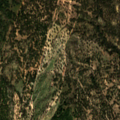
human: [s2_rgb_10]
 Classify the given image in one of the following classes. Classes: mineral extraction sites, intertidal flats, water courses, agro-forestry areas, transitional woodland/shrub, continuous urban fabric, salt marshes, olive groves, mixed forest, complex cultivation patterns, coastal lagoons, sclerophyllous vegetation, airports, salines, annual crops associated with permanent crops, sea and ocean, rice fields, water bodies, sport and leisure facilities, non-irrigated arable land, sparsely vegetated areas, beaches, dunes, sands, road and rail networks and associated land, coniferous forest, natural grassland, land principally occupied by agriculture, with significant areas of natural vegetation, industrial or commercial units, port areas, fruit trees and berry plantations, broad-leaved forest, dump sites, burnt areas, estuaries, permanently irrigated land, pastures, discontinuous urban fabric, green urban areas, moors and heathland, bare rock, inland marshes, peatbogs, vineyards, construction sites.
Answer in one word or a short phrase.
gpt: broad-leaved forest, coniferous forest, mixed forest, transitional woodland/shrub